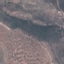
Land use / land cover class: HerbaceousVegetation